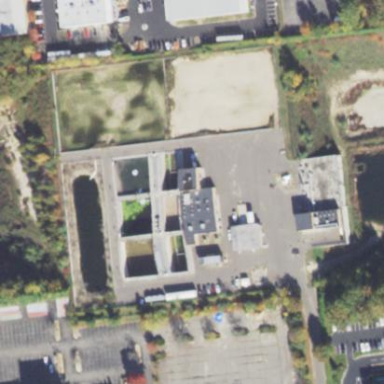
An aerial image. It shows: Wastewater plant.